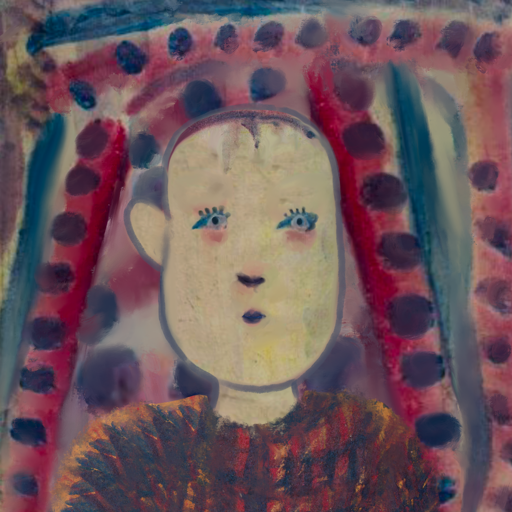
Background: HillGirl, Head And Neck Front: Hill_Girl, Face Front: Hill_Girl, Bust: In_The_Sun, Hair Front: Blank, Head Accessory: Blank, Second Necklace: Blank, Necklace: Blank, Baby: Blank